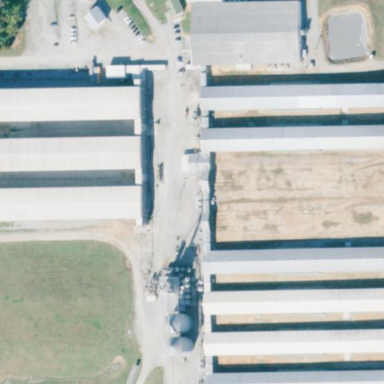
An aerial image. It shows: Poultry farmyard is depicted in the image.